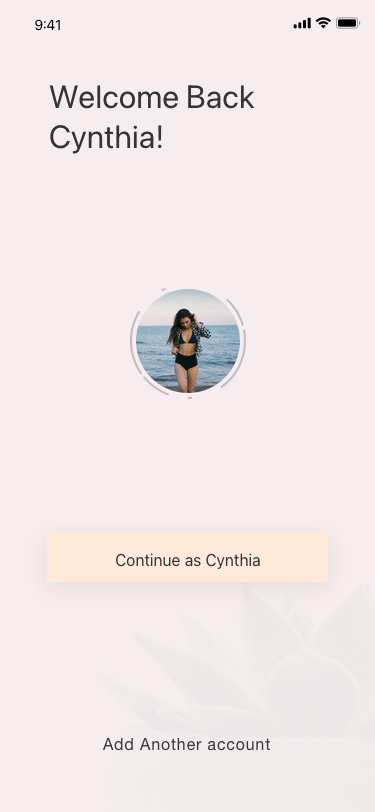
Text in this UI design:
Add Another account
Welcome Back
Cynthia!